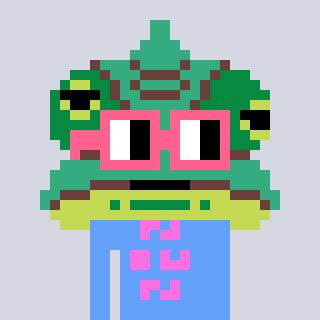
a pixel art character with square pink glasses, a chameleon-shaped head and a blue-colored body on a cool background